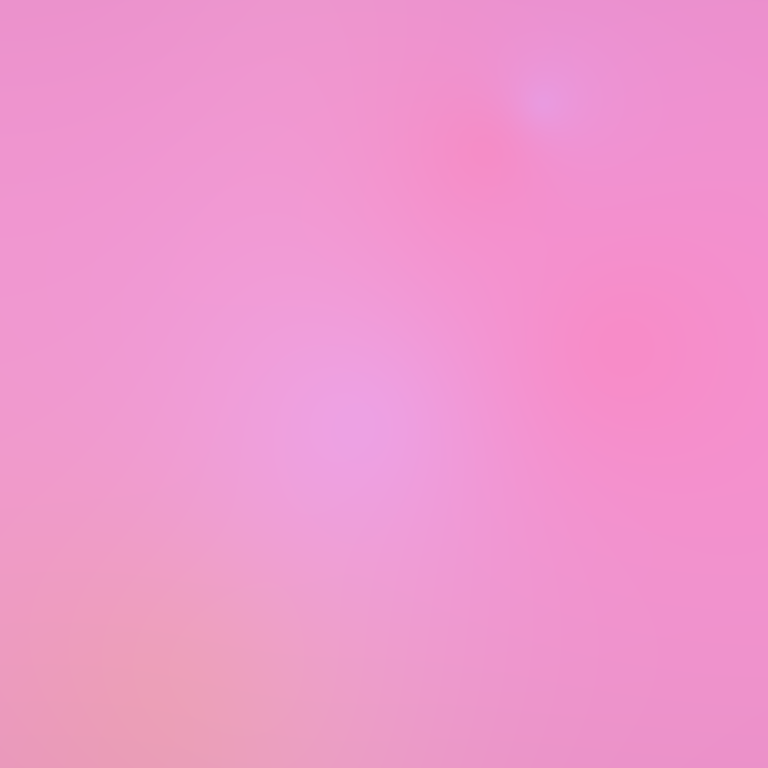
Abstract light effect, smooth gradient from soft pink to light lavender, calm atmosphere, diffuse glow, no room, no furniture, no objects.